Question: I need to center all these items in the center of the screen, however, when using 'justifyContent: "center"' nothing happens.
I removed some of the code that I deemed unnecessary. If so, just say that I will post it completely:

- -
'''
<View>
<Header style={{ backgroundColor: '#006bb3' }}>
<Left>
<Icon
name="arrow-left" type='MaterialCommunityIcons'
style={{ color: "#FFF" }}
onPress={() => this.props.navigation.navigate('HomeLogin')} />
</Left>
<Body>
<Title style={{color:'#FFF'}}>Entrar</Title>
</Body>
<Right />
</Header>
</View>
<View style={styles.container }>
<Image source={require('../assets/logo.png')} style={{width: 284, height: 76, marginBottom: 78}} />
<TextInput
placeholder="E-Mail"
style={styles.input}
/>
<TouchableOpacity style={styles.btn} activeOpacity={0.8}>
<LinearGradient start={{x: 0, y: 0}} end={{x: 1, y: 0}} style={styles.btn} colors={['#1aa3ff', '#006bb3']}>
<Text style={styles.textbtn}>
Entrar
</Text>
</LinearGradient>
</TouchableOpacity>
</View>
</View>
'''
Styles:
'''
import { StyleSheet, Dimensions } from 'react-native';
container: {
alignItems:'center',
justifyContent:"center"
},
'''
I would like the content to be centered vertically on the device screen.
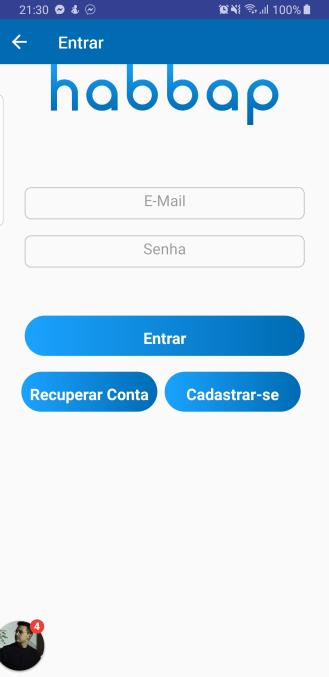
Answer: I managed to solve the problem! I defined a view with 100% available height and used justify content to center